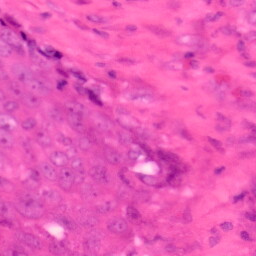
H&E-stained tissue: Colon